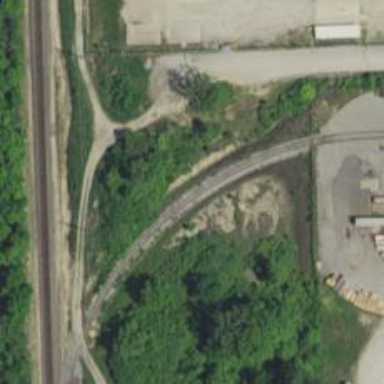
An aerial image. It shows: Railway spur service.